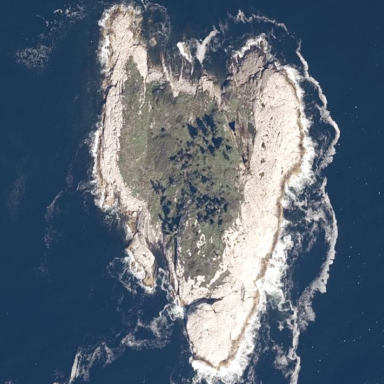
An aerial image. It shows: Island with natural coastline.